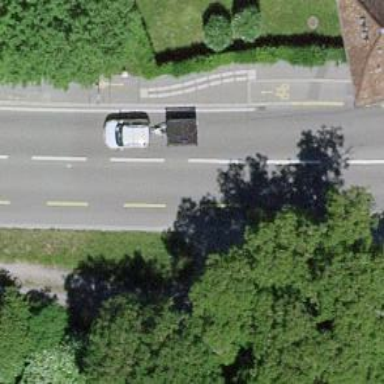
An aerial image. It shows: Tertiary road with asphalt surface and cycle track on the left.